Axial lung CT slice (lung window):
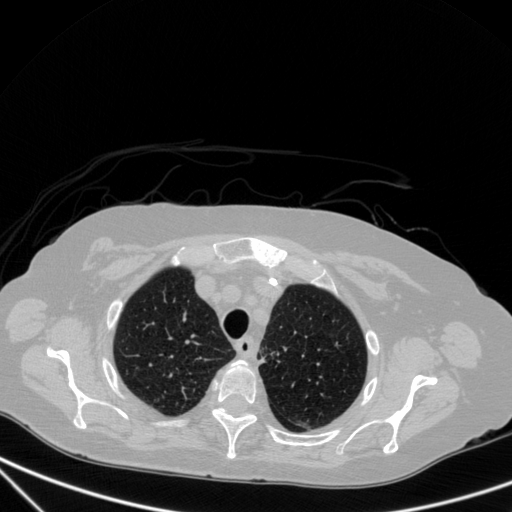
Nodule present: no